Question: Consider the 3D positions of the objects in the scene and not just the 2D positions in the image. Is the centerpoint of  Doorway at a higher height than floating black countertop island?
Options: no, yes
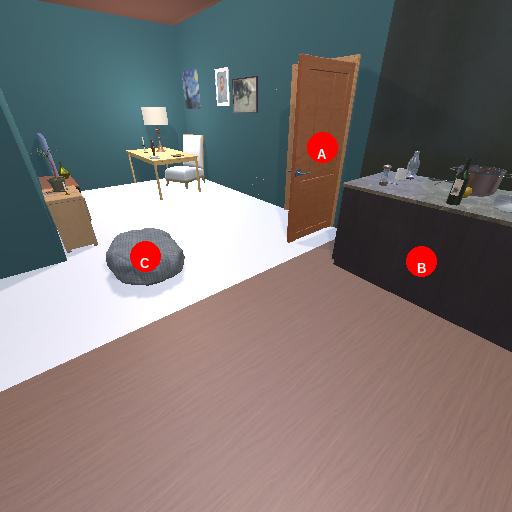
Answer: no